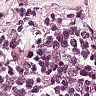
Metastatic tissue present: no